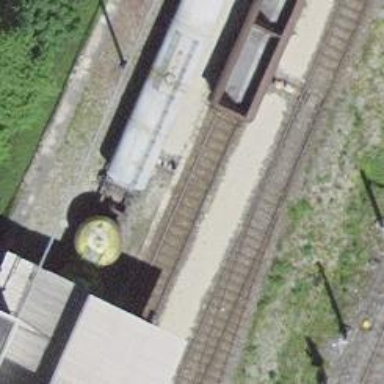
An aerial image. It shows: Railway switch.